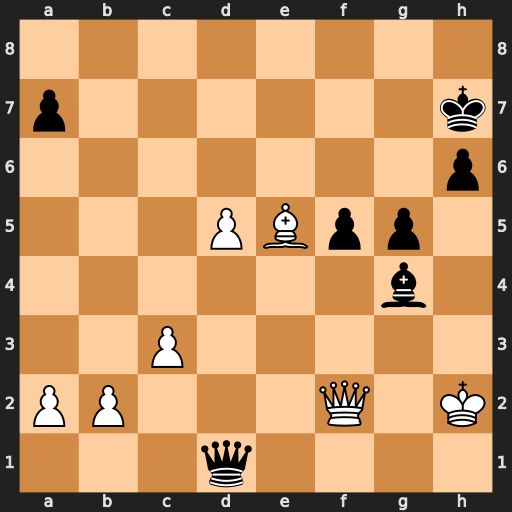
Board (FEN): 8/p6k/7p/3PBpp1/6b1/2P5/PP3Q1K/3q4
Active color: w
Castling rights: -
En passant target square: -
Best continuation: Qxa7+ Kg6 Qg7+ Kh5 Qf7+ Kh4 Bg3#